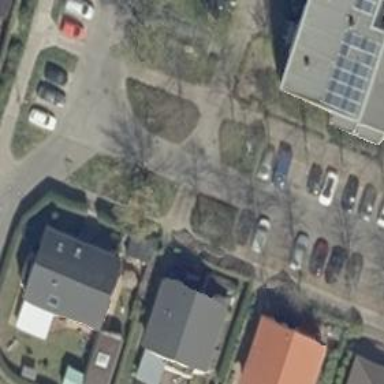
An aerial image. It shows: Sidewalk along the footway.